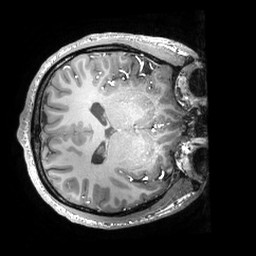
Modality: T1w
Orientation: axial
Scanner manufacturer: philips
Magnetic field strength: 7 T
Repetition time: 0.008 s
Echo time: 0.001974 s